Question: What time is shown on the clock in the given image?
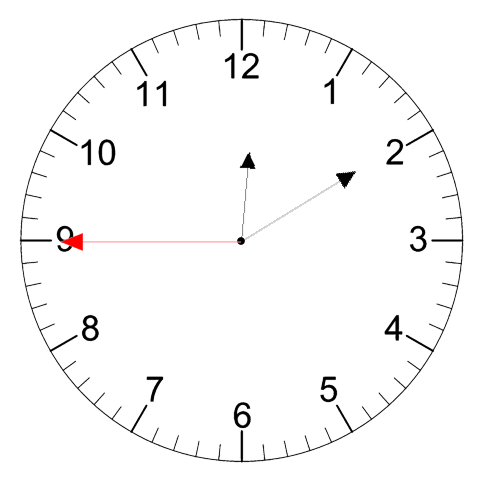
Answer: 12:09:45